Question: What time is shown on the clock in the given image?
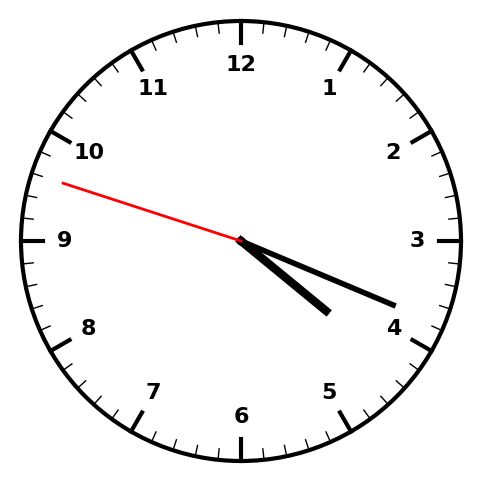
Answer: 04:18:48